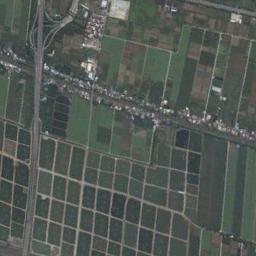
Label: rectangular_farmland